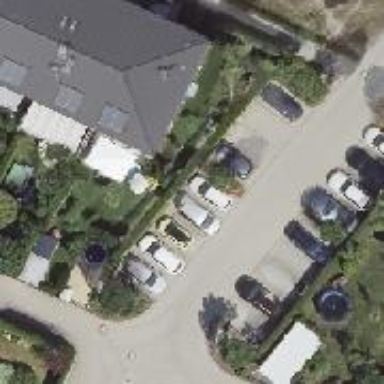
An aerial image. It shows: Street-side parking area.